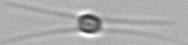
Label: Chaetoceros_similis